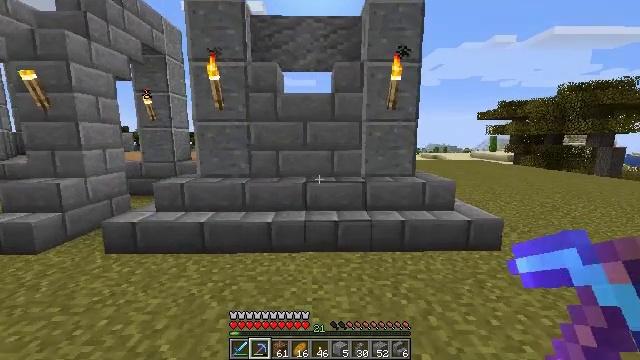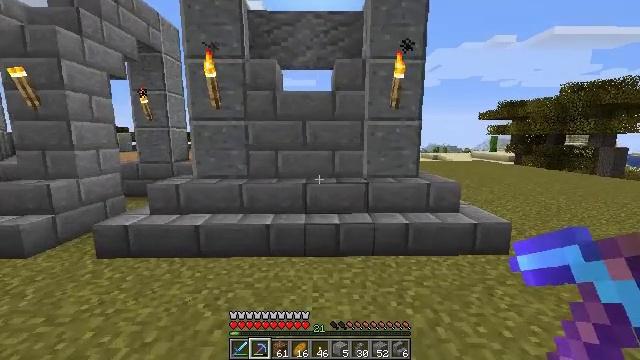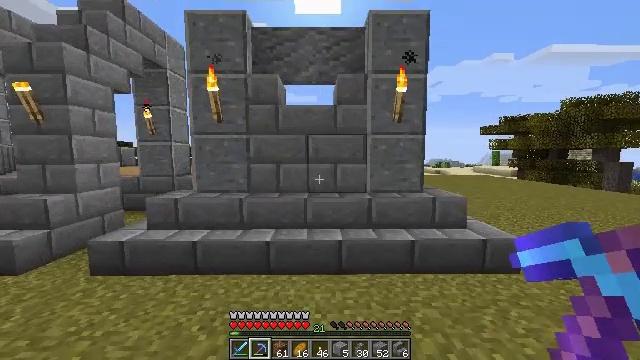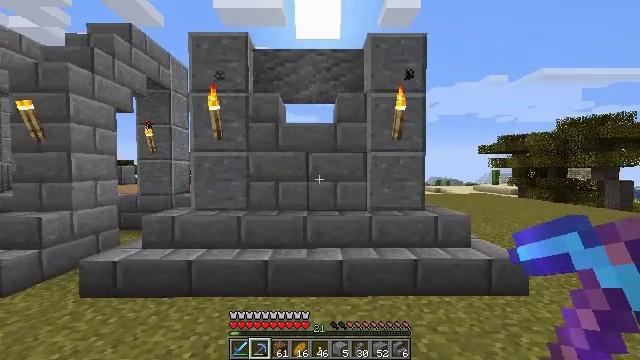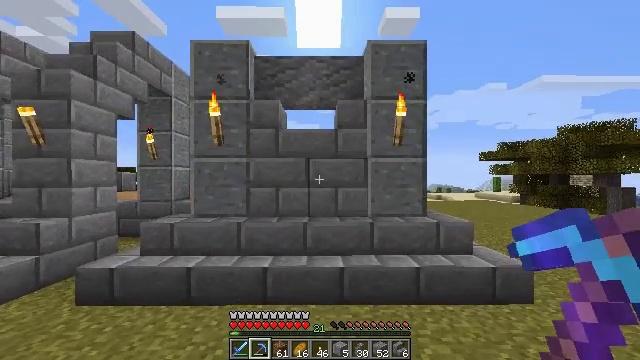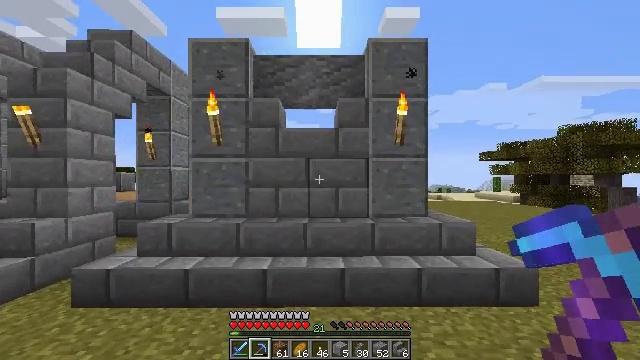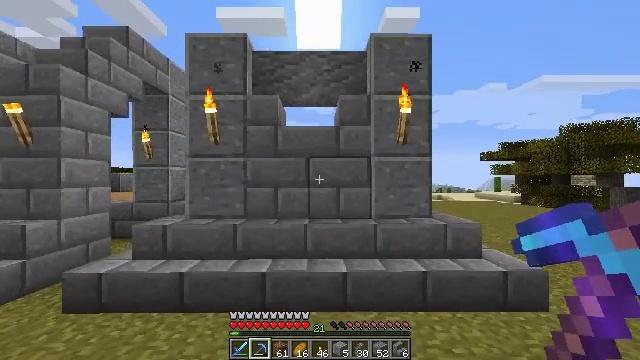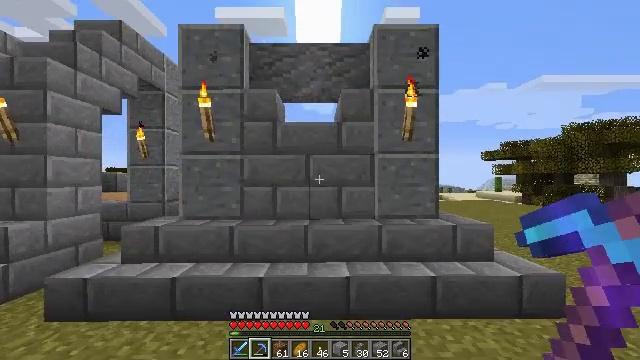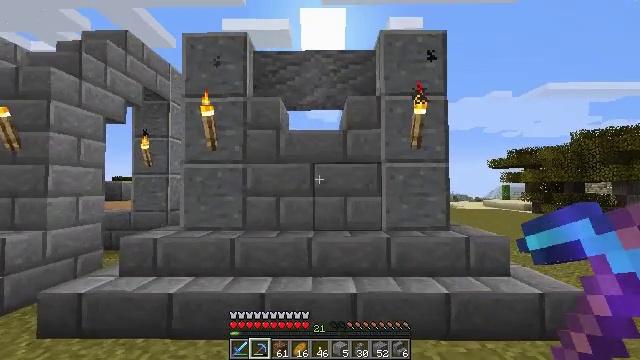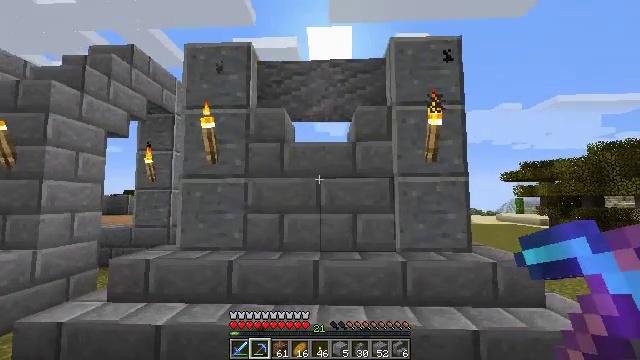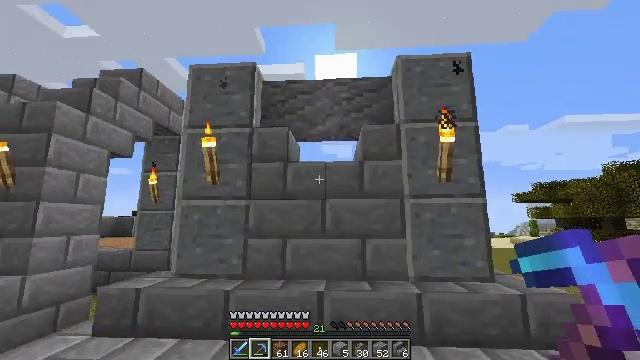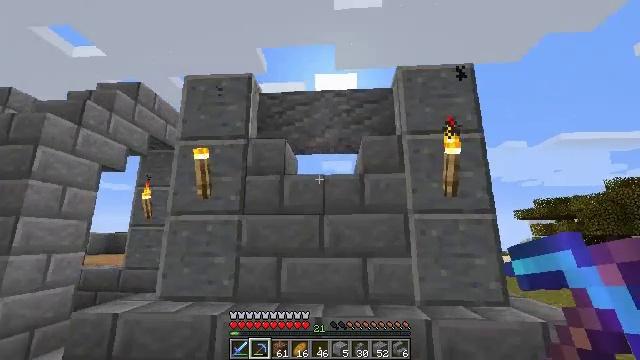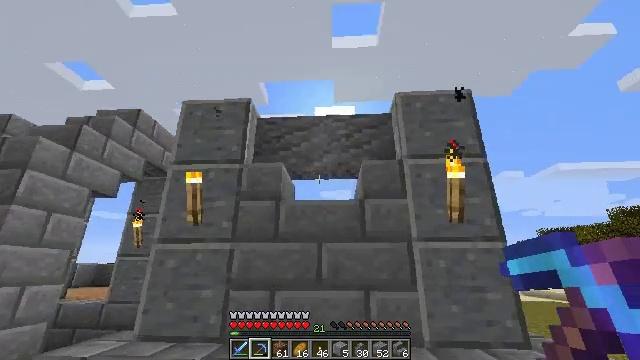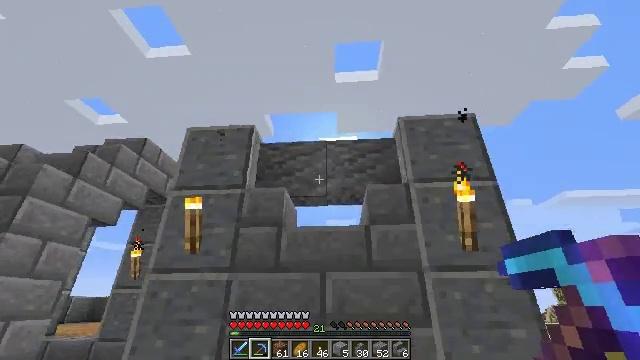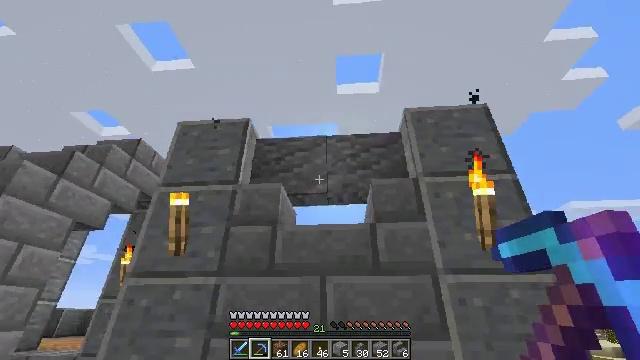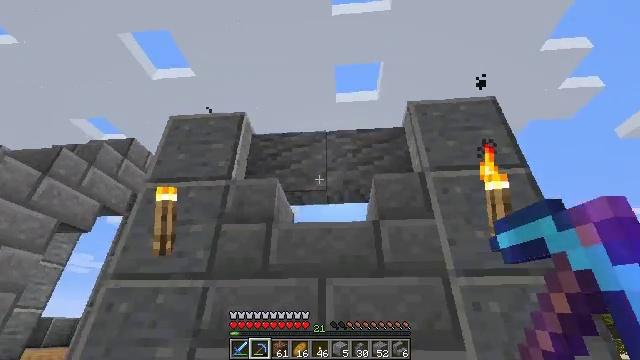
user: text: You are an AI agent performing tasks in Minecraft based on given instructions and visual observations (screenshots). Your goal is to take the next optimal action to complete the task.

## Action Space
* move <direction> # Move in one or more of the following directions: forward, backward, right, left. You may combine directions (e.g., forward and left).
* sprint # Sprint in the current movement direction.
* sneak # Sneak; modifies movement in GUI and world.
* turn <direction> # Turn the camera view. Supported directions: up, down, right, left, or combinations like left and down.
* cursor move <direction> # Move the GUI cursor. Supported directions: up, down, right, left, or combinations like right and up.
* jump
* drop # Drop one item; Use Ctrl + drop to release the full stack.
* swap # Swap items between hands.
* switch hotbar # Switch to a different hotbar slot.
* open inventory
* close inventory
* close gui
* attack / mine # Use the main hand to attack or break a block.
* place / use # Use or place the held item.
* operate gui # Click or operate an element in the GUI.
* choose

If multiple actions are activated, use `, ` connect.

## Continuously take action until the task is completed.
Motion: motion action
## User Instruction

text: Collect andesite wall blocks for reuse.
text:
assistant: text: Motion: no_op
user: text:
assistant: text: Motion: turn up
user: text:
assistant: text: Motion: turn up
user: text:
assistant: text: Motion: turn up
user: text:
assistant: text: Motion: move forward
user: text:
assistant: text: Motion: move forward
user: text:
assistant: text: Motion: move forward
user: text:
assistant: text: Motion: move forward, turn left and up
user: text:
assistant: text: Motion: move forward, turn left and up
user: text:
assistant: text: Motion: move forward, turn left and up
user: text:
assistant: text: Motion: move forward, turn up
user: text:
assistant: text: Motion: move forward, turn up
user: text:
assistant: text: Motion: move forward, turn left and up
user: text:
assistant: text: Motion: move forward, turn up
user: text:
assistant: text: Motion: move forward, turn up
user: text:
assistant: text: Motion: move forward
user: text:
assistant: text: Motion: move forward, turn right and up
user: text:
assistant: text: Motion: move forward
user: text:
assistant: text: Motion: move forward
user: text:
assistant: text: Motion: move forward
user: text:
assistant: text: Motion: move forward
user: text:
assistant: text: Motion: move forward, turn up
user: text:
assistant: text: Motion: no_op
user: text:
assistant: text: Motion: no_op
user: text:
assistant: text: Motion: turn up
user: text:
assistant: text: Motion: no_op
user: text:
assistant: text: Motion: no_op
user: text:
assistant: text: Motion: attack / mine
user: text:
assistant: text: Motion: attack / mine
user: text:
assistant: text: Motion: attack / mine